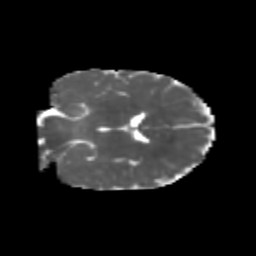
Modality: MD
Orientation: coronal
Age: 7
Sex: male
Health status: healthy